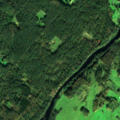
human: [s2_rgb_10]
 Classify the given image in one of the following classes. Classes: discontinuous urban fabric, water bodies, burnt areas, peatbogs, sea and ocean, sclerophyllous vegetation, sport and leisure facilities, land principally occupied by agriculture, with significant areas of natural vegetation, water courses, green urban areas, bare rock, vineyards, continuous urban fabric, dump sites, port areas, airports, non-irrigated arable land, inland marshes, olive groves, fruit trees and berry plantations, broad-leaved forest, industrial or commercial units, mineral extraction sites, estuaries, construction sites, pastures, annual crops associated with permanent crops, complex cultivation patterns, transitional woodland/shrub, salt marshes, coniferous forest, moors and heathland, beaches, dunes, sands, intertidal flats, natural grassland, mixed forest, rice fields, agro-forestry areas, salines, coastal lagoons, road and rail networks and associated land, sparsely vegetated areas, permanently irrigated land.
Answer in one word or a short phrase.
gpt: land principally occupied by agriculture, with significant areas of natural vegetation, coniferous forest, mixed forest